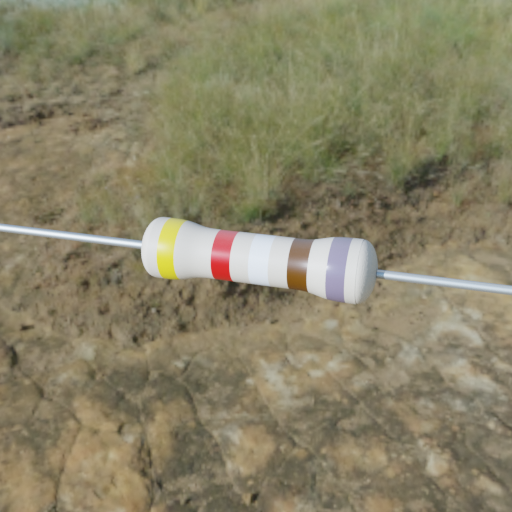
Resistor colour bands (in order): yellow, red, white, brown, gray